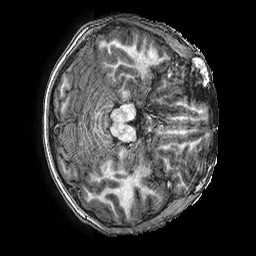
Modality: T1w
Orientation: axial
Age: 13
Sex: female
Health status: ill
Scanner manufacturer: ge
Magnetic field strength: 3 T
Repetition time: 0.00766 s
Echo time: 0.003476 s